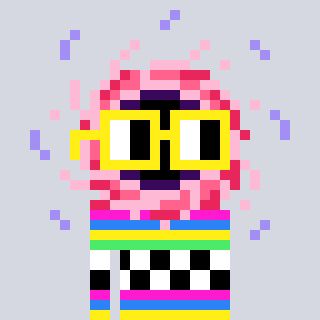
a pixel art character with square yellow glasses, a blackhole-shaped head and a gunk-colored body on a cool background